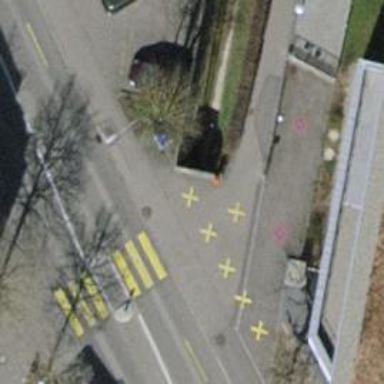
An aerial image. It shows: Cycle barrier.